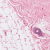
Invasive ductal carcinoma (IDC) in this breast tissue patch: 0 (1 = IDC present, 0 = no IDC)